Question: Worksheet 1 (This year):
'''
Name Birthday Grade 1 Grade 2 Grade 3
AAA dd/mm/yyyy B A B
BBB dd1/mm/yyyy A B C
CCC dd/mm/yyyy B C D
DDD dd/mm/yyyy C D C
'''
Worksheet 2 (Last year):
'''
Name Birthday Grade 1 Grade 2 Grade 3
BBB dd/mm/yyyy B B B
AAA dd/mm/yyyy A A A
DDD dd/mm/yyyy D D D
CCC dd/mm/yyyy C C C
'''
I need to check the marks and birthday of all students and compare those information of both years.
(Birthday of the student will not be changed, but I need to verify if the birthday record is consistent or not)
I hope I can get the results like below, How do i achieve this?

-------------------------------------------------- Updated on 31 Dec -------------------------------------------------------
Thanks for the code from "RAJA THEVAR", the two worksheets can be compared.
Actually three (3) date entries and twelve (12) grade entries will be compared.
I modified the code and found it becomes a bit lengthy. I hope it can be simplified by using some loops, array, etc.
Is there a way to do that?
Option Explicit
'''
Sub Test()
Dim thisyearlstr As Integer
Dim Lastyearlstr As Integer
Dim Resultlstr As Integer
Dim thisyearbday As String
Dim Lastyearbday As String
Dim thisyrAday As String
Dim lastyrAday As String
Dim thisyrRday As String
Dim lastyrRday As String
Dim thisyearg1 As String
Dim thisyearg2 As String
Dim thisyearg3 As String
Dim thisyearg4 As String
Dim thisyearg5 As String
Dim thisyearg6 As String
Dim thisyearg7 As String
Dim thisyearg8 As String
Dim thisyearg9 As String
Dim thisyearg10 As String
Dim thisyearg11 As String
Dim thisyearg12 As String
Dim lastyearg1 As String
Dim lastyearg2 As String
Dim lastyearg3 As String
Dim lastyearg4 As String
Dim lastyearg5 As String
Dim lastyearg6 As String
Dim lastyearg7 As String
Dim lastyearg8 As String
Dim lastyearg9 As String
Dim lastyearg10 As String
Dim lastyearg11 As String
Dim lastyearg12 As String
Dim i As Integer
Dim lookup As String ' name under check
Dim grade1 As Integer
Dim grade2 As Integer
Dim grade3 As Integer
Dim grade4 As Integer
Dim grade5 As Integer
Dim grade6 As Integer
Dim grade7 As Integer
Dim grade8 As Integer
Dim grade9 As Integer
Dim grade10 As Integer
Dim grade11 As Integer
Dim grade12 As Integer
ThisWorkbook.Sheets("Result").Activate
Cells.Select
Selection.Delete Shift:=xlUp
' Writing labels to first row
ThisWorkbook.Sheets("Result").Range("A1").Value = "Name"
ThisWorkbook.Sheets("Result").Range("B1").Value = "Birthday"
ThisWorkbook.Sheets("Result").Range("C1").Value = "AppDay"
ThisWorkbook.Sheets("Result").Range("D1").Value = "RankDay"
ThisWorkbook.Sheets("Result").Range("E1").Value = "Grade 1"
ThisWorkbook.Sheets("Result").Range("F1").Value = "Grade 2"
ThisWorkbook.Sheets("Result").Range("G1").Value = "Grade 3"
ThisWorkbook.Sheets("Result").Range("H1").Value = "Grade 4"
ThisWorkbook.Sheets("Result").Range("I1").Value = "Grade 5"
ThisWorkbook.Sheets("Result").Range("J1").Value = "Grade 6"
ThisWorkbook.Sheets("Result").Range("K1").Value = "Grade 7"
ThisWorkbook.Sheets("Result").Range("L1").Value = "Grade 8"
ThisWorkbook.Sheets("Result").Range("M1").Value = "Grade 9"
ThisWorkbook.Sheets("Result").Range("N1").Value = "Grade 10"
ThisWorkbook.Sheets("Result").Range("O1").Value = "Grade 11"
ThisWorkbook.Sheets("Result").Range("P1").Value = "Grade 12"
Resultlstr = ThisWorkbook.Sheets("Result").Range("A60000").End(xlUp).Row + 1
thisyearlstr = ThisWorkbook.Sheets("This year").Range("A60000").End(xlUp).Row
Lastyearlstr = ThisWorkbook.Sheets("Last year").Range("A60000").End(xlUp).Row
' Copy all names in "This year" to "Result" Worksheet
ThisWorkbook.Sheets("This year").Range("A2:A" & thisyearlstr).Copy
ThisWorkbook.Sheets("Result").Range("A" & Resultlstr).PasteSpecial
Resultlstr = ThisWorkbook.Sheets("Result").Range("A60000").End(xlUp).Row
For i = 2 To Resultlstr
lookup = ThisWorkbook.Sheets("Result").Range("A" & i).Value ' lookup = name under check
thisyearbday = WorksheetFunction.VLookup(lookup, ThisWorkbook.Sheets("This year").Range("A:B"), 2, 0) ' store B-day of the name under check
thisyrAday = WorksheetFunction.VLookup(lookup, ThisWorkbook.Sheets("This year").Range("A:C"), 3, 0)
thisyrRday = WorksheetFunction.VLookup(lookup, ThisWorkbook.Sheets("This year").Range("A:D"), 4, 0)
Lastyearbday = WorksheetFunction.VLookup(lookup, ThisWorkbook.Sheets("last year").Range("A:B"), 2, 0)
lastyrAday = WorksheetFunction.VLookup(lookup, ThisWorkbook.Sheets("last year").Range("A:C"), 3, 0)
lastyrRday = WorksheetFunction.VLookup(lookup, ThisWorkbook.Sheets("last year").Range("A:D"), 4, 0)
thisyearg1 = WorksheetFunction.VLookup(lookup, ThisWorkbook.Sheets("This year").Range("A:E"), 5, 0)
thisyearg2 = WorksheetFunction.VLookup(lookup, ThisWorkbook.Sheets("This year").Range("A:F"), 6, 0)
thisyearg3 = WorksheetFunction.VLookup(lookup, ThisWorkbook.Sheets("This year").Range("A:G"), 7, 0)
thisyearg4 = WorksheetFunction.VLookup(lookup, ThisWorkbook.Sheets("This year").Range("A:H"), 8, 0)
thisyearg5 = WorksheetFunction.VLookup(lookup, ThisWorkbook.Sheets("This year").Range("A:I"), 9, 0)
thisyearg6 = WorksheetFunction.VLookup(lookup, ThisWorkbook.Sheets("This year").Range("A:J"), 10, 0)
thisyearg7 = WorksheetFunction.VLookup(lookup, ThisWorkbook.Sheets("This year").Range("A:K"), 11, 0)
thisyearg8 = WorksheetFunction.VLookup(lookup, ThisWorkbook.Sheets("This year").Range("A:L"), 12, 0)
thisyearg9 = WorksheetFunction.VLookup(lookup, ThisWorkbook.Sheets("This year").Range("A:M"), 13, 0)
thisyearg10 = WorksheetFunction.VLookup(lookup, ThisWorkbook.Sheets("This year").Range("A:N"), 14, 0)
thisyearg11 = WorksheetFunction.VLookup(lookup, ThisWorkbook.Sheets("This year").Range("A:O"), 15, 0)
thisyearg12 = WorksheetFunction.VLookup(lookup, ThisWorkbook.Sheets("This year").Range("A:P"), 16, 0)
lastyearg1 = WorksheetFunction.VLookup(lookup, ThisWorkbook.Sheets("Last year").Range("A:E"), 5, 0)
lastyearg2 = WorksheetFunction.VLookup(lookup, ThisWorkbook.Sheets("Last year").Range("A:F"), 6, 0)
lastyearg3 = WorksheetFunction.VLookup(lookup, ThisWorkbook.Sheets("Last year").Range("A:G"), 7, 0)
lastyearg4 = WorksheetFunction.VLookup(lookup, ThisWorkbook.Sheets("Last year").Range("A:H"), 8, 0)
lastyearg5 = WorksheetFunction.VLookup(lookup, ThisWorkbook.Sheets("Last year").Range("A:I"), 9, 0)
lastyearg6 = WorksheetFunction.VLookup(lookup, ThisWorkbook.Sheets("Last year").Range("A:J"), 10, 0)
lastyearg7 = WorksheetFunction.VLookup(lookup, ThisWorkbook.Sheets("Last year").Range("A:K"), 11, 0)
lastyearg8 = WorksheetFunction.VLookup(lookup, ThisWorkbook.Sheets("Last year").Range("A:L"), 12, 0)
lastyearg9 = WorksheetFunction.VLookup(lookup, ThisWorkbook.Sheets("Last year").Range("A:M"), 13, 0)
lastyearg10 = WorksheetFunction.VLookup(lookup, ThisWorkbook.Sheets("Last year").Range("A:N"), 14, 0)
lastyearg11 = WorksheetFunction.VLookup(lookup, ThisWorkbook.Sheets("Last year").Range("A:O"), 15, 0)
lastyearg12 = WorksheetFunction.VLookup(lookup, ThisWorkbook.Sheets("Last year").Range("A:P"), 16, 0)
ThisWorkbook.Sheets("Result").Range("B" & i).Value = thisyearbday ' writing stored data to "Result" worksheet
ThisWorkbook.Sheets("Result").Range("C" & i).Value = thisyrAday
ThisWorkbook.Sheets("Result").Range("D" & i).Value = thisyrRday
ThisWorkbook.Sheets("Result").Range("E" & i).Value = thisyearg1
ThisWorkbook.Sheets("Result").Range("F" & i).Value = thisyearg2
ThisWorkbook.Sheets("Result").Range("G" & i).Value = thisyearg3
ThisWorkbook.Sheets("Result").Range("H" & i).Value = thisyearg4
ThisWorkbook.Sheets("Result").Range("I" & i).Value = thisyearg5
ThisWorkbook.Sheets("Result").Range("J" & i).Value = thisyearg6
ThisWorkbook.Sheets("Result").Range("K" & i).Value = thisyearg7
ThisWorkbook.Sheets("Result").Range("L" & i).Value = thisyearg8
ThisWorkbook.Sheets("Result").Range("M" & i).Value = thisyearg9
ThisWorkbook.Sheets("Result").Range("N" & i).Value = thisyearg10
ThisWorkbook.Sheets("Result").Range("O" & i).Value = thisyearg11
ThisWorkbook.Sheets("Result").Range("P" & i).Value = thisyearg12
' Determine if b-day entries in two worksheets are the same
If thisyearbday = Lastyearbday Then
ThisWorkbook.Sheets("Result").Range("B" & i).Interior.Color = RGB(217, 217, 217)
Else
ThisWorkbook.Sheets("Result").Range("B" & i).Interior.Color = RGB(204, 192, 218)
End If
If thisyrAday = lastyrAday Then
ThisWorkbook.Sheets("Result").Range("C" & i).Interior.Color = RGB(217, 217, 217)
Else
ThisWorkbook.Sheets("Result").Range("C" & i).Interior.Color = RGB(204, 192, 218)
End If
If thisyrRday = lastyrRday Then
ThisWorkbook.Sheets("Result").Range("D" & i).Interior.Color = RGB(217, 217, 217)
Else
ThisWorkbook.Sheets("Result").Range("D" & i).Interior.Color = RGB(204, 192, 218)
End If
grade1 = Comparegrade(thisyearg1, lastyearg1)
If grade1 = 0 Then
ThisWorkbook.Sheets("Result").Range("E" & i).Interior.Color = RGB(217, 217, 217)
ElseIf grade1 < 0 Then
ThisWorkbook.Sheets("Result").Range("E" & i).Interior.Color = RGB(230, 184, 183)
ElseIf grade1 > 0 Then
ThisWorkbook.Sheets("Result").Range("E" & i).Interior.Color = RGB(216, 228, 188)
End If
grade2 = Comparegrade(thisyearg2, lastyearg2)
If grade2 = 0 Then
ThisWorkbook.Sheets("Result").Range("F" & i).Interior.Color = RGB(217, 217, 217)
ElseIf grade2 < 0 Then
ThisWorkbook.Sheets("Result").Range("F" & i).Interior.Color = RGB(230, 184, 183)
ElseIf grade2 > 0 Then
ThisWorkbook.Sheets("Result").Range("F" & i).Interior.Color = RGB(216, 228, 188)
End If
grade3 = Comparegrade(thisyearg3, lastyearg3)
If grade3 = 0 Then
ThisWorkbook.Sheets("Result").Range("G" & i).Interior.Color = RGB(217, 217, 217)
ElseIf grade3 < 0 Then
ThisWorkbook.Sheets("Result").Range("G" & i).Interior.Color = RGB(230, 184, 183)
ElseIf grade3 > 0 Then
ThisWorkbook.Sheets("Result").Range("G" & i).Interior.Color = RGB(216, 228, 188)
End If
grade4 = Comparegrade(thisyearg4, lastyearg4)
If grade4 = 0 Then
ThisWorkbook.Sheets("Result").Range("H" & i).Interior.Color = RGB(217, 217, 217)
ElseIf grade4 < 0 Then
ThisWorkbook.Sheets("Result").Range("H" & i).Interior.Color = RGB(230, 184, 183)
ElseIf grade4 > 0 Then
ThisWorkbook.Sheets("Result").Range("H" & i).Interior.Color = RGB(216, 228, 188)
End If
grade5 = Comparegrade(thisyearg5, lastyearg5)
If grade5 = 0 Then
ThisWorkbook.Sheets("Result").Range("I" & i).Interior.Color = RGB(217, 217, 217)
ElseIf grade5 < 0 Then
ThisWorkbook.Sheets("Result").Range("I" & i).Interior.Color = RGB(230, 184, 183)
ElseIf grade5 > 0 Then
ThisWorkbook.Sheets("Result").Range("I" & i).Interior.Color = RGB(216, 228, 188)
End If
grade6 = Comparegrade(thisyearg6, lastyearg6)
If grade6 = 0 Then
ThisWorkbook.Sheets("Result").Range("J" & i).Interior.Color = RGB(217, 217, 217)
ElseIf grade6 < 0 Then
ThisWorkbook.Sheets("Result").Range("J" & i).Interior.Color = RGB(230, 184, 183)
ElseIf grade6 > 0 Then
ThisWorkbook.Sheets("Result").Range("J" & i).Interior.Color = RGB(216, 228, 188)
End If
grade7 = Comparegrade(thisyearg7, lastyearg7)
If grade7 = 0 Then
ThisWorkbook.Sheets("Result").Range("K" & i).Interior.Color = RGB(217, 217, 217)
ElseIf grade7 < 0 Then
ThisWorkbook.Sheets("Result").Range("K" & i).Interior.Color = RGB(230, 184, 183)
ElseIf grade7 > 0 Then
ThisWorkbook.Sheets("Result").Range("K" & i).Interior.Color = RGB(216, 228, 188)
End If
grade8 = Comparegrade(thisyearg8, lastyearg8)
If grade8 = 0 Then
ThisWorkbook.Sheets("Result").Range("L" & i).Interior.Color = RGB(217, 217, 217)
ElseIf grade8 < 0 Then
ThisWorkbook.Sheets("Result").Range("L" & i).Interior.Color = RGB(230, 184, 183)
ElseIf grade8 > 0 Then
ThisWorkbook.Sheets("Result").Range("L" & i).Interior.Color = RGB(216, 228, 188)
End If
grade9 = Comparegrade(thisyearg9, lastyearg9)
If grade9 = 0 Then
ThisWorkbook.Sheets("Result").Range("M" & i).Interior.Color = RGB(217, 217, 217)
ElseIf grade9 < 0 Then
ThisWorkbook.Sheets("Result").Range("M" & i).Interior.Color = RGB(230, 184, 183)
ElseIf grade9 > 0 Then
ThisWorkbook.Sheets("Result").Range("M" & i).Interior.Color = RGB(216, 228, 188)
End If
grade10 = Comparegrade(thisyearg10, lastyearg10)
If grade10 = 0 Then
ThisWorkbook.Sheets("Result").Range("N" & i).Interior.Color = RGB(217, 217, 217)
ElseIf grade10 < 0 Then
ThisWorkbook.Sheets("Result").Range("N" & i).Interior.Color = RGB(230, 184, 183)
ElseIf grade10 > 0 Then
ThisWorkbook.Sheets("Result").Range("N" & i).Interior.Color = RGB(216, 228, 188)
End If
grade11 = Comparegrade(thisyearg11, lastyearg11)
If grade11 = 0 Then
ThisWorkbook.Sheets("Result").Range("O" & i).Interior.Color = RGB(217, 217, 217)
ElseIf grade11 < 0 Then
ThisWorkbook.Sheets("Result").Range("O" & i).Interior.Color = RGB(230, 184, 183)
ElseIf grade11 > 0 Then
ThisWorkbook.Sheets("Result").Range("O" & i).Interior.Color = RGB(216, 228, 188)
End If
grade12 = Comparegrade(thisyearg12, lastyearg12)
If grade12 = 0 Then
ThisWorkbook.Sheets("Result").Range("P" & i).Interior.Color = RGB(217, 217, 217)
ElseIf grade12 < 0 Then
ThisWorkbook.Sheets("Result").Range("P" & i).Interior.Color = RGB(230, 184, 183)
ElseIf grade12 > 0 Then
ThisWorkbook.Sheets("Result").Range("P" & i).Interior.Color = RGB(216, 228, 188)
End If
Next
End Sub
Function Comparegrade(grade1, grade2)
If UCase(grade1) = "A" Then
grade1 = 4
ElseIf UCase(grade1) = "B" Then
grade1 = 3
ElseIf UCase(grade1) = "C" Then
grade1 = 2
ElseIf UCase(grade1) = "D" Then
grade1 = 1
End If
If UCase(grade2) = "A" Then
grade2 = 4
ElseIf UCase(grade2) = "B" Then
grade2 = 3
ElseIf UCase(grade2) = "C" Then
grade2 = 2
ElseIf UCase(grade2) = "D" Then
grade2 = 1
End If
Comparegrade = grade1 - grade2
End Function
'''
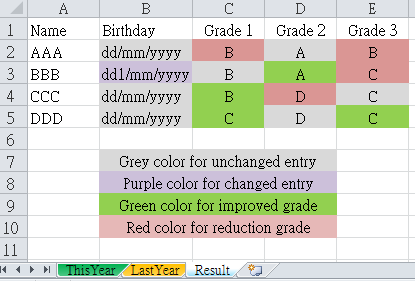
Answer: try the following code.
'''
Option Explicit
Sub Test()
Dim thisyearlstr As Integer
Dim Lastyearlstr As Integer
Dim Resultlstr As Integer
Dim thisyearbday As String
Dim Lastyearbday As String
Dim thisyearg1 As String
Dim thisyearg2 As String
Dim thisyearg3 As String
Dim lastyearg1 As String
Dim lastyearg2 As String
Dim lastyearg3 As String
Dim i As Integer
Dim lookup As String
Dim grade1 As Integer
Dim grade2 As Integer
Dim grade3 As Integer
ThisWorkbook.Sheets("Result").Activate
Cells.Select
Selection.Delete Shift:=xlUp
ThisWorkbook.Sheets("Result").Range("A1").Value = "Name"
ThisWorkbook.Sheets("Result").Range("B1").Value = "Birthday"
ThisWorkbook.Sheets("Result").Range("C1").Value = "Grade 1"
ThisWorkbook.Sheets("Result").Range("D1").Value = "Grade 2"
ThisWorkbook.Sheets("Result").Range("E1").Value = "Grade 3"
Resultlstr = ThisWorkbook.Sheets("Result").Range("A60000").End(xlUp).Row + 1
thisyearlstr = ThisWorkbook.Sheets("This year").Range("A60000").End(xlUp).Row
Lastyearlstr = ThisWorkbook.Sheets("Last year").Range("A60000").End(xlUp).Row
ThisWorkbook.Sheets("This year").Range("A2:A" & thisyearlstr).Copy
ThisWorkbook.Sheets("Result").Range("A" & Resultlstr).PasteSpecial
Resultlstr = ThisWorkbook.Sheets("Result").Range("A60000").End(xlUp).Row
For i = 2 To Resultlstr
lookup = ThisWorkbook.Sheets("Result").Range("A" & i).Value
thisyearbday = WorksheetFunction.VLookup(lookup, ThisWorkbook.Sheets("This year").Range("A:B"), 2, 0)
Lastyearbday = WorksheetFunction.VLookup(lookup, ThisWorkbook.Sheets("last year").Range("A:B"), 2, 0)
thisyearg1 = WorksheetFunction.VLookup(lookup, ThisWorkbook.Sheets("This year").Range("A:C"), 3, 0)
thisyearg2 = WorksheetFunction.VLookup(lookup, ThisWorkbook.Sheets("This year").Range("A:D"), 4, 0)
thisyearg3 = WorksheetFunction.VLookup(lookup, ThisWorkbook.Sheets("This year").Range("A:E"), 5, 0)
lastyearg1 = WorksheetFunction.VLookup(lookup, ThisWorkbook.Sheets("last year").Range("A:C"), 3, 0)
lastyearg2 = WorksheetFunction.VLookup(lookup, ThisWorkbook.Sheets("last year").Range("A:D"), 4, 0)
lastyearg3 = WorksheetFunction.VLookup(lookup, ThisWorkbook.Sheets("last year").Range("A:E"), 5, 0)
ThisWorkbook.Sheets("Result").Range("B" & i).Value = thisyearbday
ThisWorkbook.Sheets("Result").Range("C" & i).Value = thisyearg1
ThisWorkbook.Sheets("Result").Range("D" & i).Value = thisyearg2
ThisWorkbook.Sheets("Result").Range("E" & i).Value = thisyearg3
If thisyearbday = Lastyearbday Then
ThisWorkbook.Sheets("Result").Range("B" & i).Interior.Color = RGB(217, 217, 217)
Else
ThisWorkbook.Sheets("Result").Range("B" & i).Interior.Color = RGB(204, 192, 218)
End If
grade1 = Comparegrade(thisyearg1, lastyearg1)
If grade1 = 0 Then
ThisWorkbook.Sheets("Result").Range("C" & i).Interior.Color = RGB(217, 217, 217)
ElseIf grade1 < 0 Then
ThisWorkbook.Sheets("Result").Range("C" & i).Interior.Color = RGB(230, 184, 183)
ElseIf grade1 > 0 Then
ThisWorkbook.Sheets("Result").Range("C" & i).Interior.Color = RGB(216, 228, 188)
End If
grade2 = Comparegrade(thisyearg2, lastyearg2)
If grade2 = 0 Then
ThisWorkbook.Sheets("Result").Range("D" & i).Interior.Color = RGB(217, 217, 217)
ElseIf grade2 < 0 Then
ThisWorkbook.Sheets("Result").Range("D" & i).Interior.Color = RGB(230, 184, 183)
ElseIf grade2 > 0 Then
ThisWorkbook.Sheets("Result").Range("D" & i).Interior.Color = RGB(216, 228, 188)
End If
grade3 = Comparegrade(thisyearg3, lastyearg3)
If grade3 = 0 Then
ThisWorkbook.Sheets("Result").Range("E" & i).Interior.Color = RGB(217, 217, 217)
ElseIf grade3 < 0 Then
ThisWorkbook.Sheets("Result").Range("E" & i).Interior.Color = RGB(230, 184, 183)
ElseIf grade3 > 0 Then
ThisWorkbook.Sheets("Result").Range("E" & i).Interior.Color = RGB(216, 228, 188)
End If
Next
End Sub
Function Comparegrade(grade1, grade2)
If UCase(grade1) = "A" Then
grade1 = 4
ElseIf UCase(grade1) = "B" Then
grade1 = 3
ElseIf UCase(grade1) = "C" Then
grade1 = 2
ElseIf UCase(grade1) = "D" Then
grade1 = 1
End If
If UCase(grade2) = "A" Then
grade2 = 4
ElseIf UCase(grade2) = "B" Then
grade2 = 3
ElseIf UCase(grade2) = "C" Then
grade2 = 2
ElseIf UCase(grade2) = "D" Then
grade2 = 1
End If
Comparegrade = grade1 - grade2
End Function
'''